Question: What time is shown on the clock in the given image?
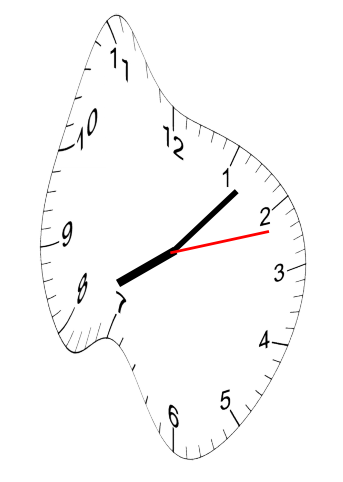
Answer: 08:07:12